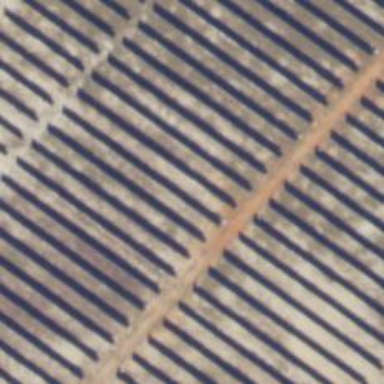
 consisting of solar photovoltaic panels."